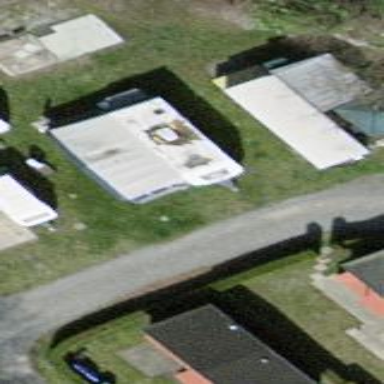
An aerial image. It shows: Camp pitch suitable for caravans.